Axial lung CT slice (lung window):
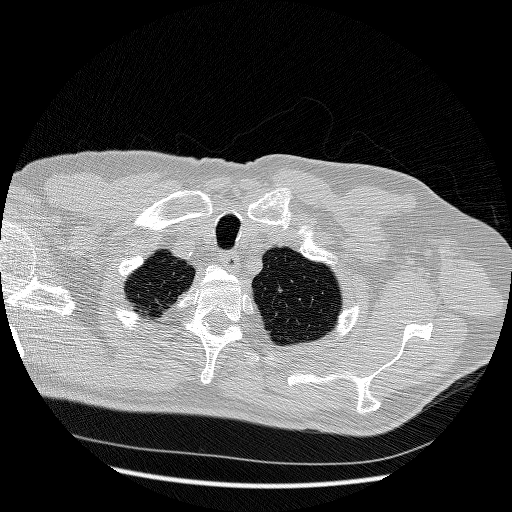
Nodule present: no